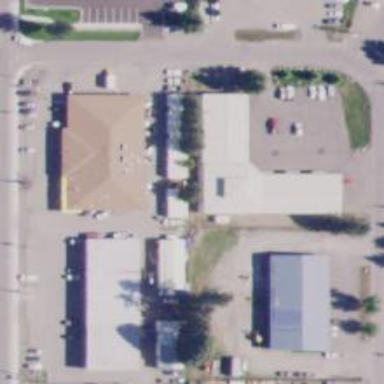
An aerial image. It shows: Commercial building.